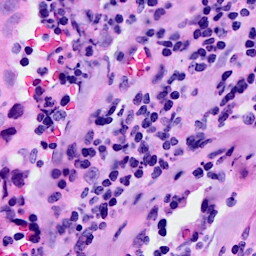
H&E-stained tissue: Breast